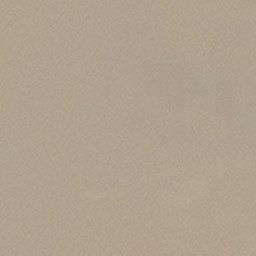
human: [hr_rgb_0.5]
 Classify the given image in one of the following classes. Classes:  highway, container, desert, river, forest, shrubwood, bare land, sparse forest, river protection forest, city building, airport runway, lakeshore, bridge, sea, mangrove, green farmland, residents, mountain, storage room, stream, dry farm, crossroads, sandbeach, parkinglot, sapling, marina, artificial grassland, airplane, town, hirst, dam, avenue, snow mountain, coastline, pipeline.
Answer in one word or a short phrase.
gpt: desert